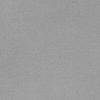
Label: dusty